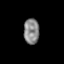
Tissue: skin
Cell type: Epithelial cells
Senescence score: 0.2664
Nuclear area (px): 387
Mean DAPI intensity: 135.514